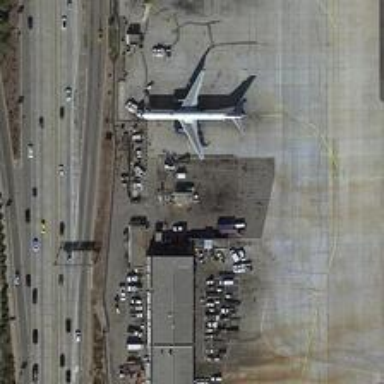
The airport is so close to the road that some planes stop next to the road .